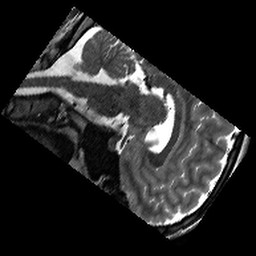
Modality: T2w
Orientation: sagittal
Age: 19
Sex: male